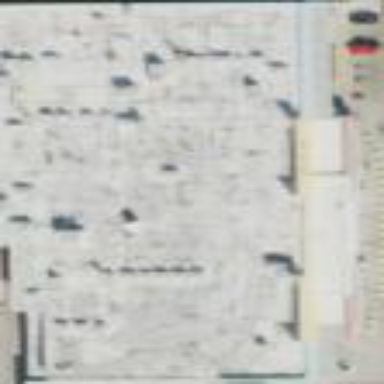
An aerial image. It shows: Building that houses supermarket.